Question: Here is my example data which was in a csv and imported in R.
'''
Rowid parcel no crop area Area insured
1 122 cotton 0.9 1.2
2 111 soya 0.8 1.1
3 111 cotton 1.2 1.6
4 23 soya 0.7 1.5
5 45 cotton 0.23 1.3
6 45 soya 1.6 1.0
'''
I would like to arrange it as
'''
parcel no crop area Area insured crop area. Area insured
122 cotton 0.9 1.2
111 soya 0.8 1.1 cotton 1.2 1.6
23 soya 0.7 1.5
45 cotton 0.23 1.3 soya 1.6 .01
'''
I am wandering how can I arrive on above mentioned results. Is there a possible way to do this in R? I have a very bulky data to be arranged in this manner
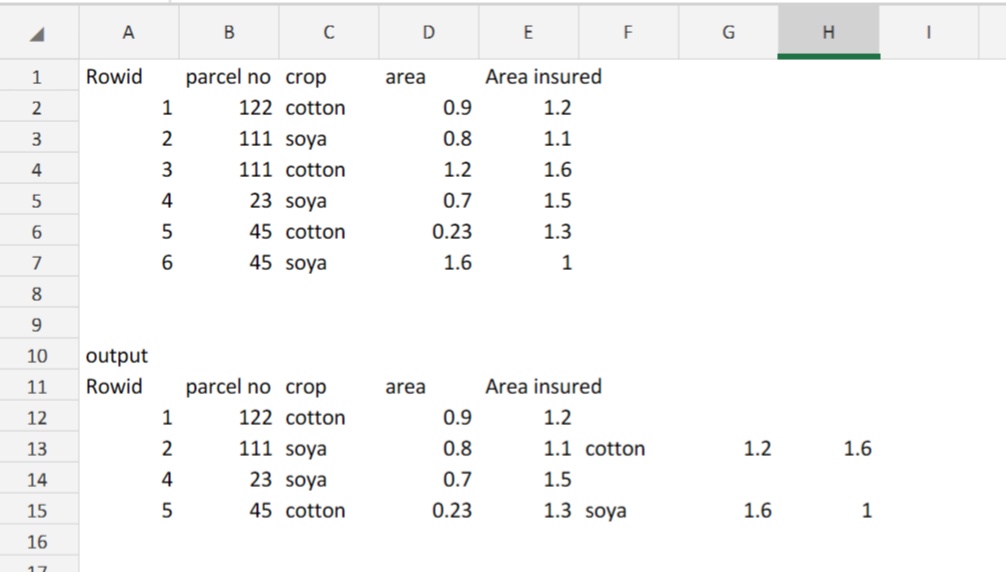
Answer: One way to solve this is to extract the rows with duplicated parcel and then merge. I do this for a minimal example:
'''
df<-data.frame(c(11,11,12,13,13),c("a","b","c","d","a"))
names(df)<-c("parcel","crop")
df1<-df[duplicated(df$parcel),]
df2<-df[!duplicated(df$parcel),]
merge(df2,df1,by="parcel",all.x=T,all.y=T)
'''
You get as output
'''
parcel crop.x crop.y
1 11 a b
2 12 c <NA>
3 13 d a
'''
where the NA represents an empty cell in your example. Does this solve your problem?